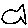
Label: fish